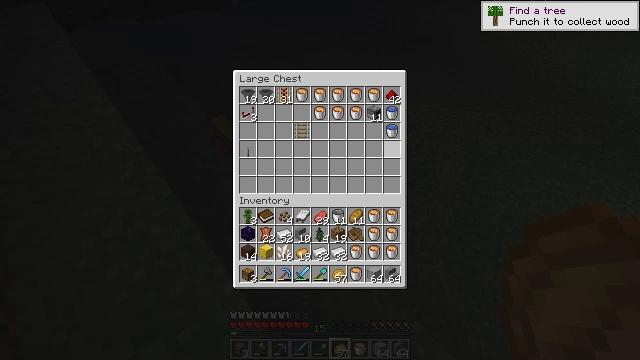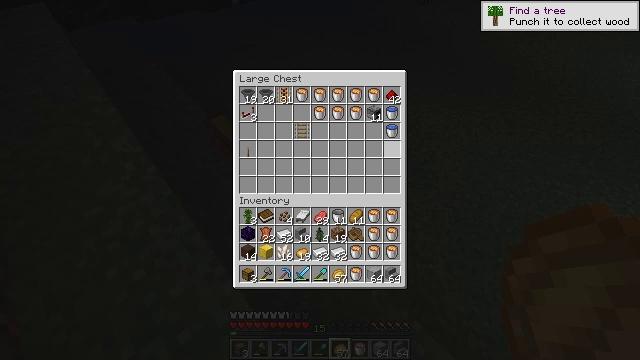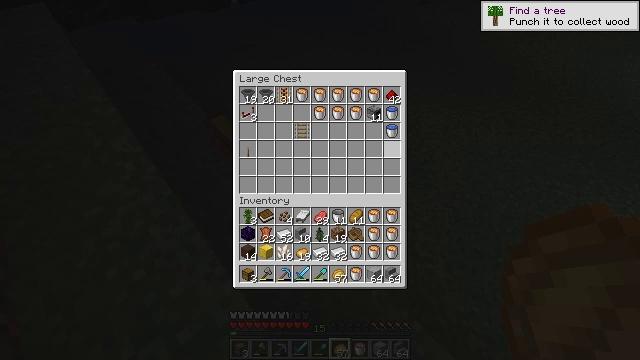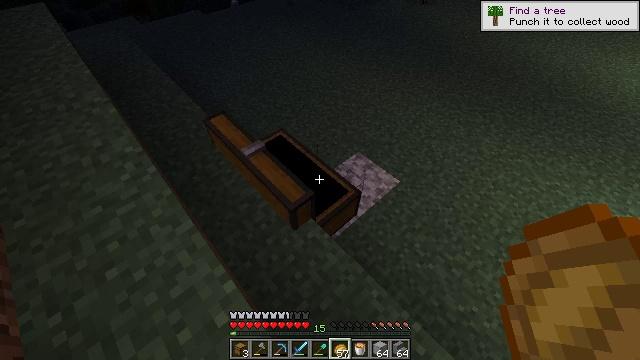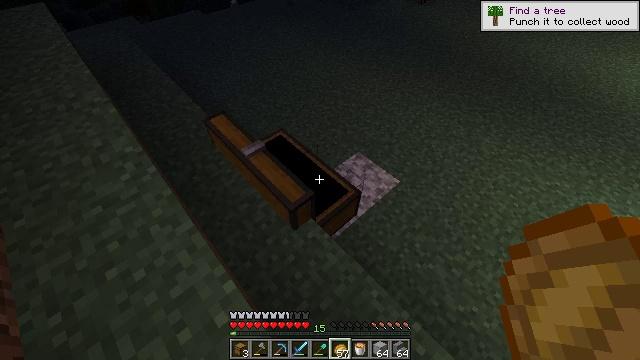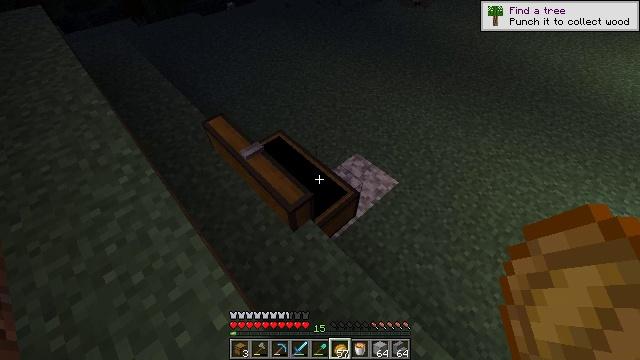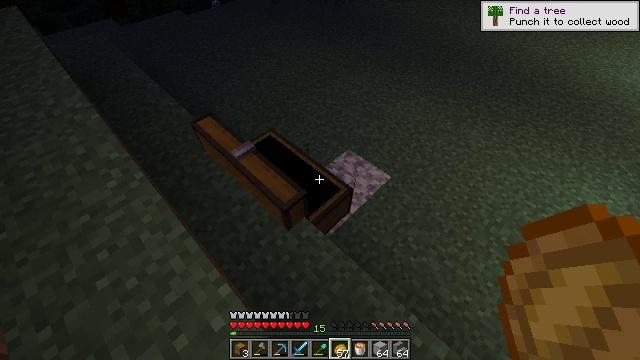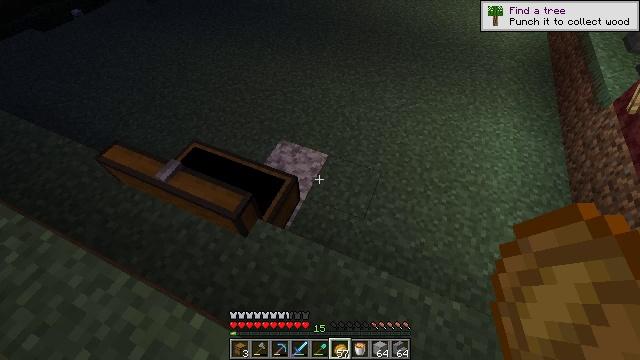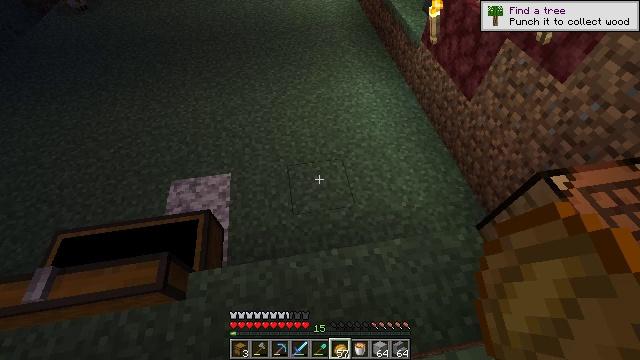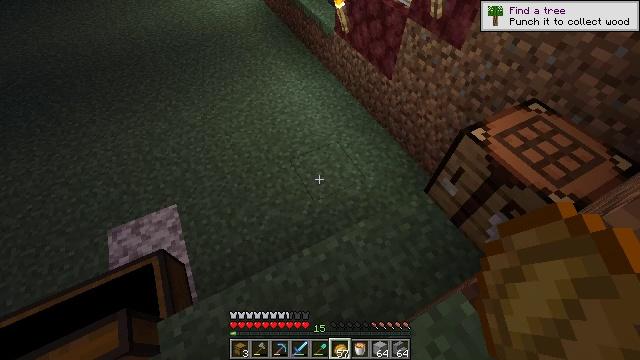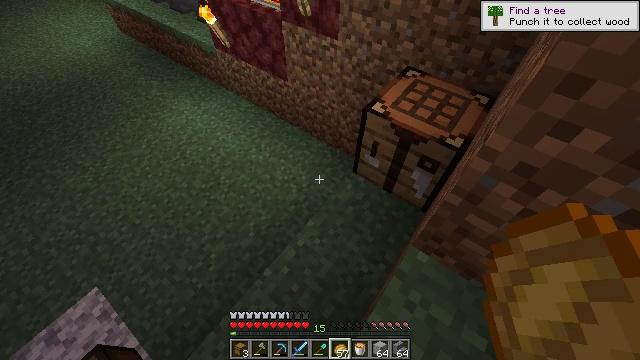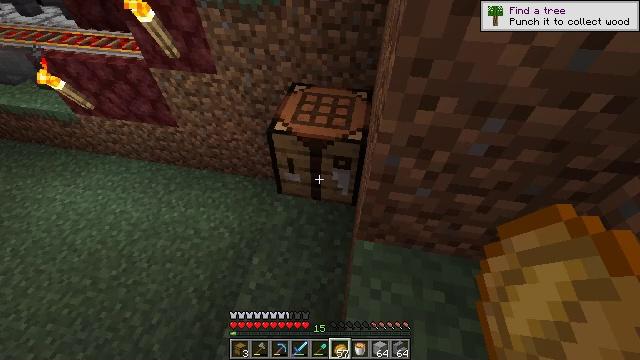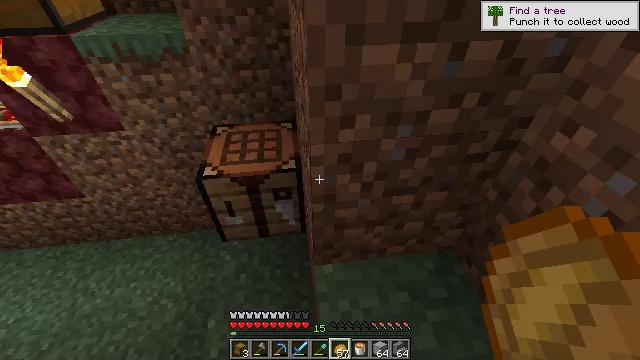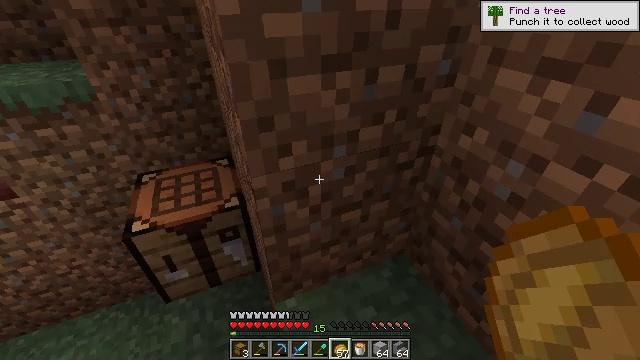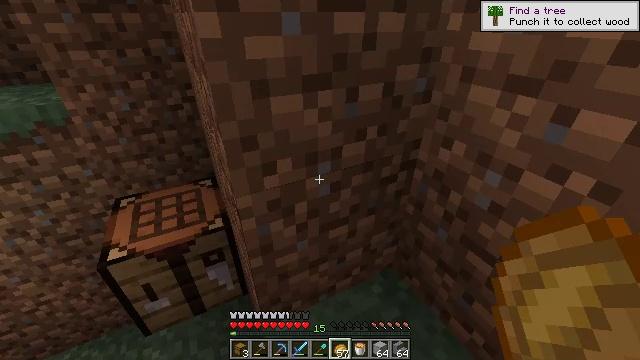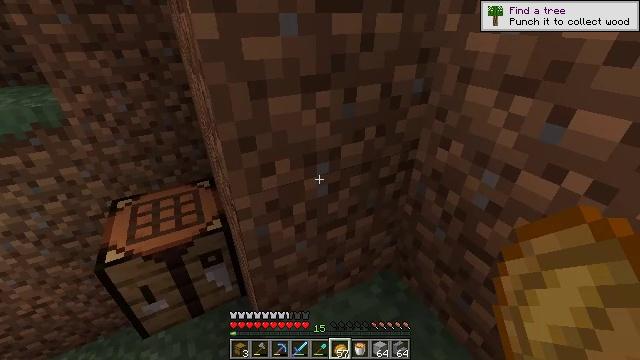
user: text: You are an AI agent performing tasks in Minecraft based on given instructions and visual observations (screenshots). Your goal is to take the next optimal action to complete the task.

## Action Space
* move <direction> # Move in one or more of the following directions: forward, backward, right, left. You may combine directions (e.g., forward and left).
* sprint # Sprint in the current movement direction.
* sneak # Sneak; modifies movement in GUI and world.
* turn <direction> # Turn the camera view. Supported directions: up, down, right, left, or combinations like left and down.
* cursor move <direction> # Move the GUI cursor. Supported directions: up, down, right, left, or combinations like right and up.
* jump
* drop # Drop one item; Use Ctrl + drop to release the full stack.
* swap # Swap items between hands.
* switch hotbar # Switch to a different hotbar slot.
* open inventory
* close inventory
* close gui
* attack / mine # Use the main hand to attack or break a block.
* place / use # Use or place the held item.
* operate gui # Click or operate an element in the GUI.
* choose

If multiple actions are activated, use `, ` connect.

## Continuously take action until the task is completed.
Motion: motion action
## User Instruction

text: Remove a baked potato from the inventory.
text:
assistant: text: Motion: no_op
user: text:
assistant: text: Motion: no_op
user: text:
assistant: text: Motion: no_op
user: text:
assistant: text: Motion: no_op
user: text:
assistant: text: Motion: no_op
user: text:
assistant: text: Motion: turn right
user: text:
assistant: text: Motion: turn right and down
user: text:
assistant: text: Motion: turn right
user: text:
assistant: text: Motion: turn right
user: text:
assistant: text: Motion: turn right and up
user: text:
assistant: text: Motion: turn right and up
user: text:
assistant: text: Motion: turn right and up
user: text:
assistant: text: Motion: turn right and up
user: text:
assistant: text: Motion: turn right and up
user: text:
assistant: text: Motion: no_op
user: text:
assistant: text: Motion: turn right
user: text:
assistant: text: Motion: no_op
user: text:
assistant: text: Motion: turn right
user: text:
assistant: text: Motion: turn left and up
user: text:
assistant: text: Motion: move forward, turn left and up
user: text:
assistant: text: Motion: move forward, turn left
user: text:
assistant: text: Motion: move forward, turn left
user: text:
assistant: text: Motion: move forward, turn left
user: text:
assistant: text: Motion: move forward, turn left
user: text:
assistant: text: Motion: move forward, turn left
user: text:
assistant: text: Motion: move forward, jump
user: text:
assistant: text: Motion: move forward, jump
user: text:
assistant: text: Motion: move forward, jump
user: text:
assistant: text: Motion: move forward, jump
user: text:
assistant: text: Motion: move forward, turn right, jump